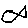
Label: fish